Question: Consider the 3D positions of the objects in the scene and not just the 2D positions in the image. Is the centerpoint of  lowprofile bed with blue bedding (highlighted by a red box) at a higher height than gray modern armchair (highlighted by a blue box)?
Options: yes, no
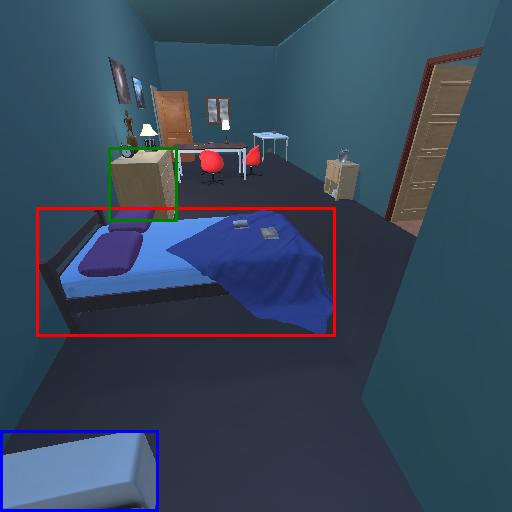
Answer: yes